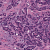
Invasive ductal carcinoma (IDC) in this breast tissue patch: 1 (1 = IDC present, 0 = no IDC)